The plot is a signal-to-image rendering of a rotating shaft's vibration measurement. Determine the machine's mechanical condition. Answer with exactly one of: normal, misalignment, unbalance, looseness.
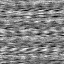
Answer: looseness